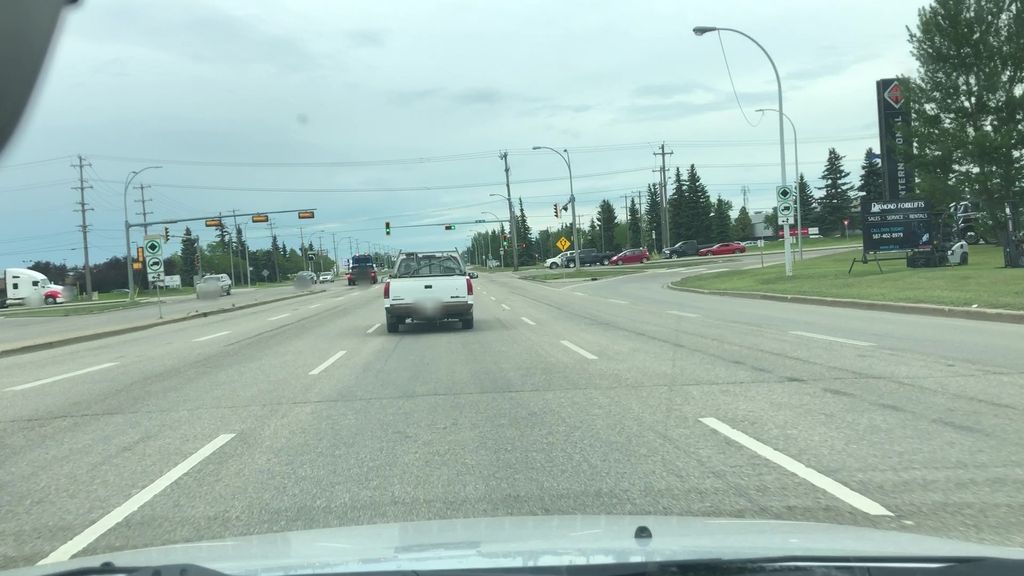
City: edmonton